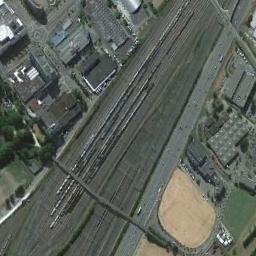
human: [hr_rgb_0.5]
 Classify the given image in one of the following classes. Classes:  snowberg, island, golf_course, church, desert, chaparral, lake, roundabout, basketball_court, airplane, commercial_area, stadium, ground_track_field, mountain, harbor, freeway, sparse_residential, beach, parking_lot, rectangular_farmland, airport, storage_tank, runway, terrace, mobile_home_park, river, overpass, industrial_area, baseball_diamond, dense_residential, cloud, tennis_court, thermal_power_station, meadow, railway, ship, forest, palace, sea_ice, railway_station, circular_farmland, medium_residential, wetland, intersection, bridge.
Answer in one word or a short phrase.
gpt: railway